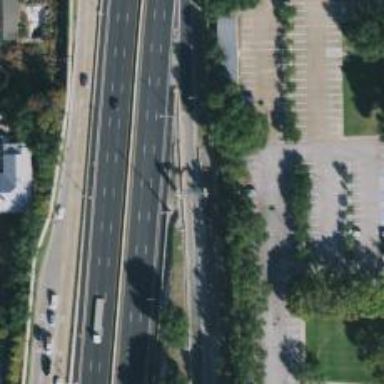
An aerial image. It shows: Toll gantry on the road.